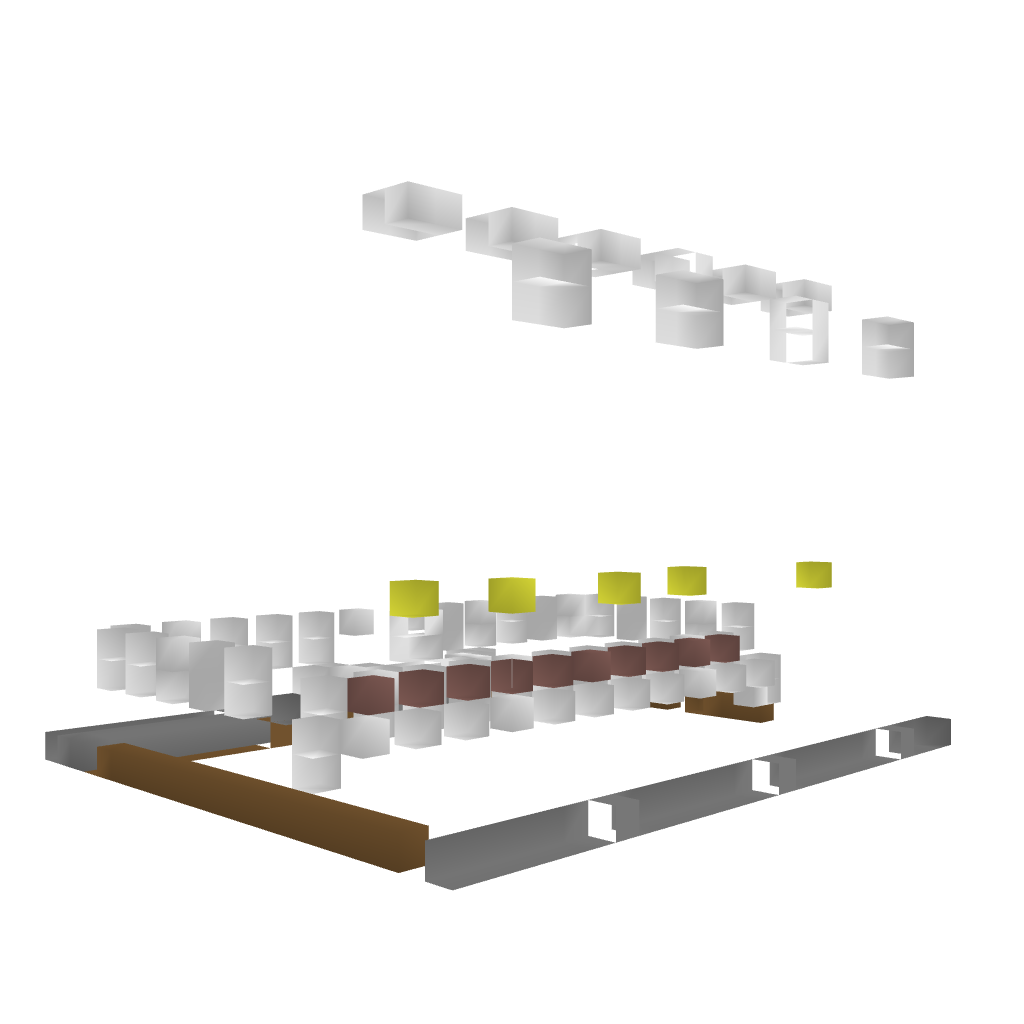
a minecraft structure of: Bank with Quartz bad low quality